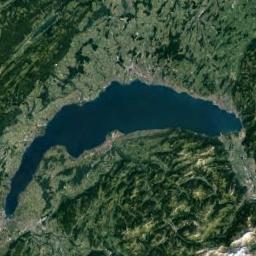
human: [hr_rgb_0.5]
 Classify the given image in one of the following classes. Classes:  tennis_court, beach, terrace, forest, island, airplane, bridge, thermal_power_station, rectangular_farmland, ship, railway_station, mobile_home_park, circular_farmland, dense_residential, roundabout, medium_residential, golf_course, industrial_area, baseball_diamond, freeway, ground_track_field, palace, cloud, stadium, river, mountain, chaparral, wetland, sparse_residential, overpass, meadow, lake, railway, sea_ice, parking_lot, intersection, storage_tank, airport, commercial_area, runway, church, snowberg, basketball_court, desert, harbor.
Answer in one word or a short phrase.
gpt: lake